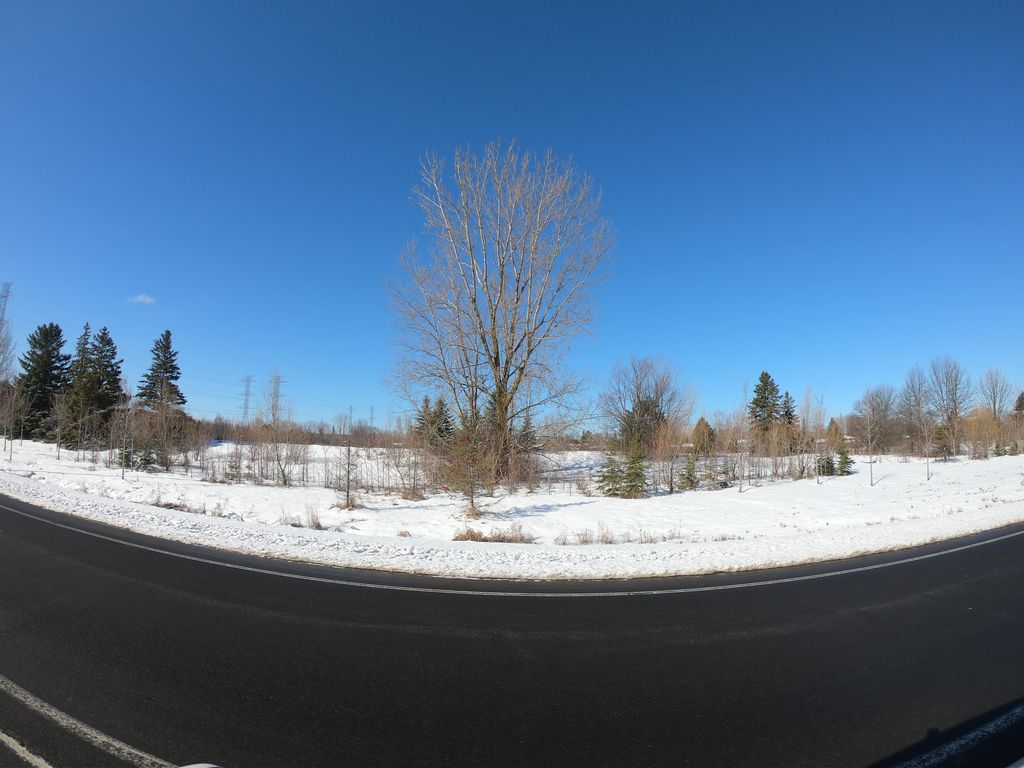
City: ottawa-gatineau